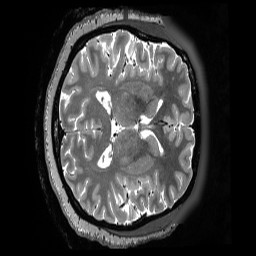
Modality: T2w
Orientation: axial
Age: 41
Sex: female